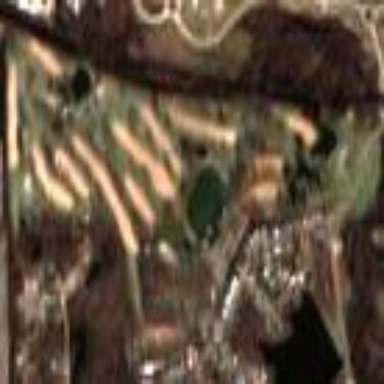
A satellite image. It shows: Golf course surrounded by greenery.